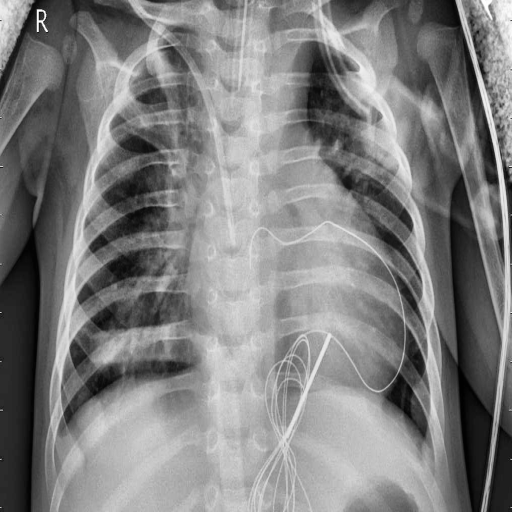
Finding: PNEUMONIA